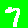
Digit: 7